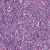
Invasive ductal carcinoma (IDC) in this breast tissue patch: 1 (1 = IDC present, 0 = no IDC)